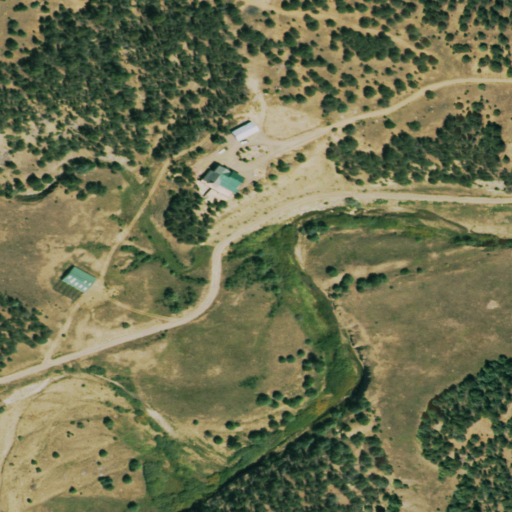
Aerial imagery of valley in Colorado named Leonor Canyon containing shrub, evergreen forest, grassland, woody wetlands, open development, and low intensity development